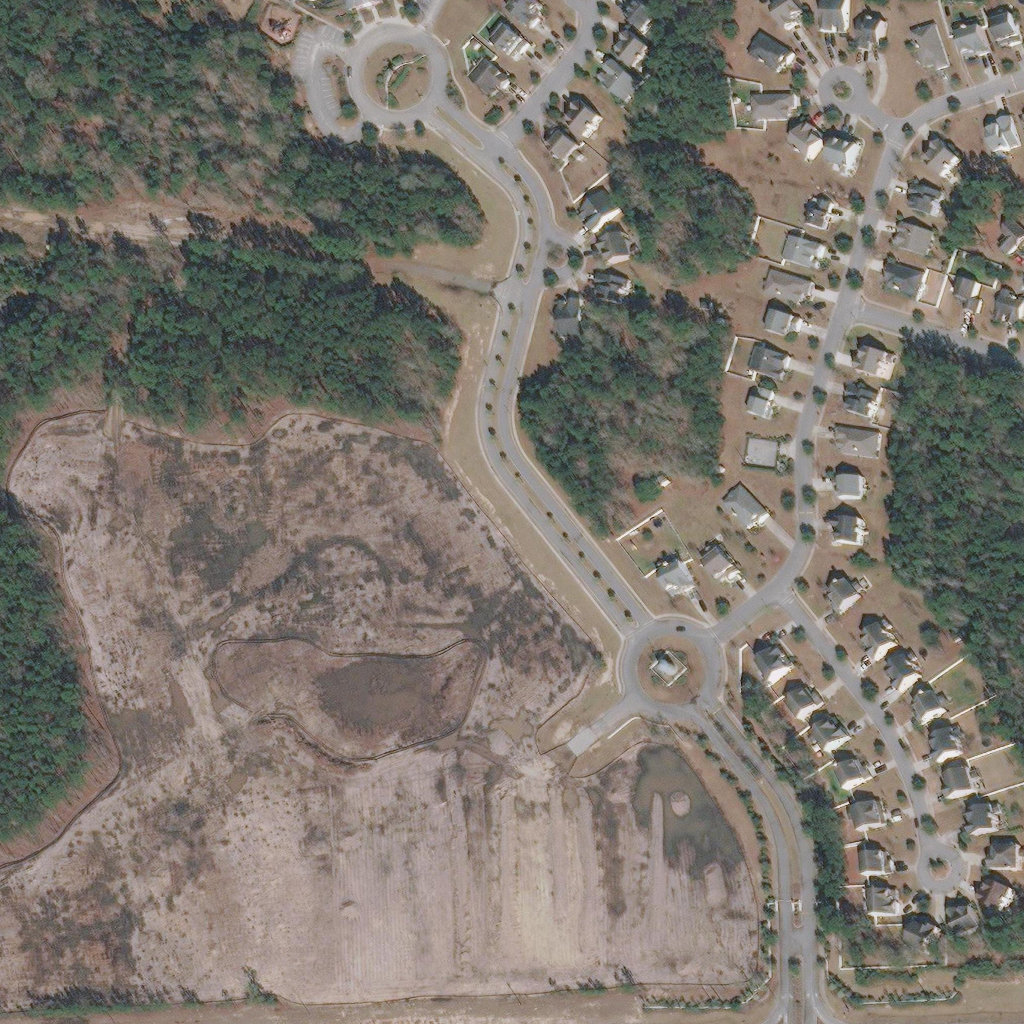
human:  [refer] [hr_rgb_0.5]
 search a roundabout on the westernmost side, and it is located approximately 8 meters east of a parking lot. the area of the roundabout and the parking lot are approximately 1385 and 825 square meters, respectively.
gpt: <box>[[33, 2, 43, 12, 0]]</box>

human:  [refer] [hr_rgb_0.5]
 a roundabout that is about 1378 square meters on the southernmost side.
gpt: <box>[[60, 60, 70, 70, 0]]</box>

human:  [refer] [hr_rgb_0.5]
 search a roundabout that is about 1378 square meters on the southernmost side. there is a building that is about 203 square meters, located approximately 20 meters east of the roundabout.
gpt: <box>[[60, 60, 70, 70, 0]]</box>